Question: Contacted the prof; I'm not [supposed] to use jQuery on this assignment as the action on the form (e.g. prof's website) doesn't allow for it. Tyvm to all who replied so quickly and helpfully. Therefore, I am interested in a to resolving these difficulties:
getting a group of checkboxes to toggle "on or off" based on whether the user clicks "Yes" or "No" radio button in a DOM-oriented form. Here's the HTML for (I: the radio buttons, II: the checkboxes):
I:) Radio Buttons
'''
<label> Subscribe to our Mailing List? </label>
<input type="radio" name="raydeo" id="rad1" value="Yes" onclick="subscribe()"></input>
<label>Yes</label>
<input type="radio" name="raydeo" id="rad2" value="No" onclick="subscribe()"></input>
<label>No</label>
'''
II.) Checkboxes
'''
<fieldset>
<legend>Mailing List Subscriptions</legend>
<br />
<input type="checkbox" name="mailinglist" value="Corporate Press Release Emails" id="cor"></input><label> Corporate Press Release Emails</label>
<br />
<input type="checkbox" name="mailinglist" value="Upgrade Software Advertising List" id="sof"></input><label> Upgrade Software Advertising List</label>
<br />
<input type="checkbox" name="mailinglist" value="List given to spammers after buyout" id="lspa"></input><label> List given to spammers after buyout</label>
<br />
<input type="checkbox" name="mailinglist" value="The only non-cynical list" id="cyn"></input><label> The only non-cynical list</label>
<br />
<input type="checkbox" name="mailinglist" value="List to sell to spammers" id="tos"></input><label> List to sell to spammers</label>
<br />
<input type="checkbox" name="mailinglist" value="Spam List" id="spal"></input><label> Spam List</label>
<br />
</fieldset>
'''
Using the rationale provided in posts such as <URL>, which still uses jQuery, the best attempt I have made thus far is:
'''
<script>
function subscribe(){
//var yesPlease = document.getElementById("rad1");
//var noThx = document.getElementById("rad2");
var arr = new Array["cor", "sof", "lspa", "cyn", "tos", "spal"];
//var hold = document.getElementById(arr[i]);
//if(hold.getAttribute(arr[i]).checked = true && arr[i] >= 1){
//document.getElementById("cor").innerHTML=hold.getAttribute("checked");
var hold = document.getElementsByName("mailinglist")[0];
for(var i = 0; i < arr.length; i++)
{
if(document.getElementById("rad1").checked==true)
{
hold.getAttribute(arr[i]).checked == true;
}
else if(document.getElementById("rad2").checked==true)
{
hold.getAttribute(arr[i]).checked == false;
}
}
}
</script>
'''
When I load my document and click on either, nothing happens. Here's the screenshot of the concerned section if it helps:thanks:

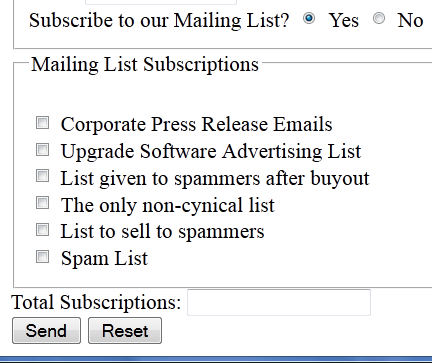
Answer: You need to an action handler when the radio button is clicked. So that the element attribute "checked" is correctly updated upon clicking.
The code below is edited from yours to just include the click handler on all input type radio
'''
$(document).ready(function(){
function subscribe() {
$('input[type="radio"]').click(function(){
var yesPlease = document.getElementById("rad1");
var noThx = document.getElementById("rad2");
if(yesPlease.checked == true){
//check all boxes
$("#cor").prop("checked", true);
$("#sof").prop("checked", true);
$("#lspa").prop("checked", true);
$("#cyn").prop("checked", true);
$("#tos").prop("checked", true);
$("#spal").prop("checked", true);
}
else if(noThx.checked == true) {
//uncheck all boxes
$("#cor").prop("checked", false);
$("#sof").prop("checked", false);
$("#lspa").prop("checked", false);
$("#cyn").prop("checked", false);
$("#tos").prop("checked", false);
$("#spal").prop("checked", false);
}
});
}
subscribe();
});
'''
JSFiddle: <URL>